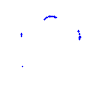
Particle: proton